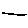
Label: line